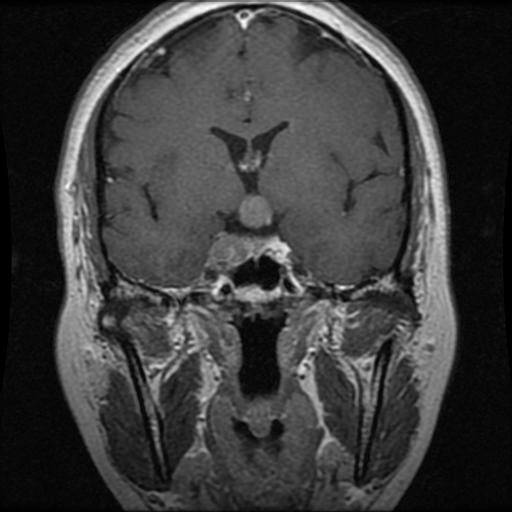
Label: pituitary